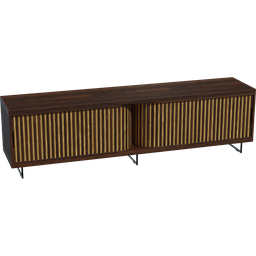
Label: furniture